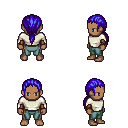
a pixel art fantasy rpg character, male body template, human, dark skin, white long-sleeve shirt, teal pants, blue ponytail hairstyle, leather bracers, four views (front, back, left, right), 2x2 character sprite sheet, small pixel art, hard edges, no anti-aliasing